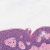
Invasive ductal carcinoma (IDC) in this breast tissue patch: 0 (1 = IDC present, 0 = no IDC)